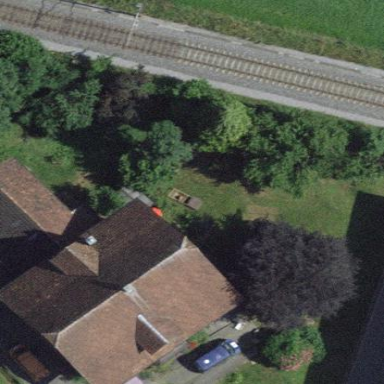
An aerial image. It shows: Simple and straightforward house.